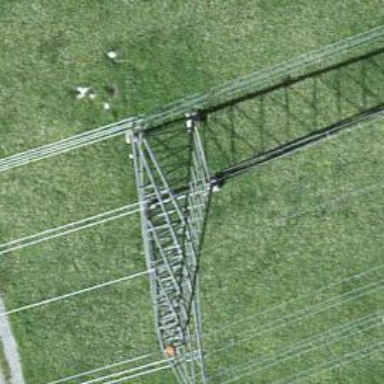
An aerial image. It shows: Power tower.